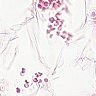
Metastatic tissue present: no